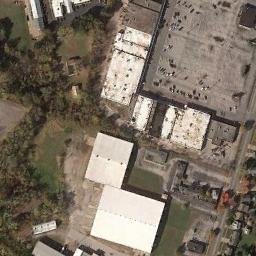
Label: industrial_area